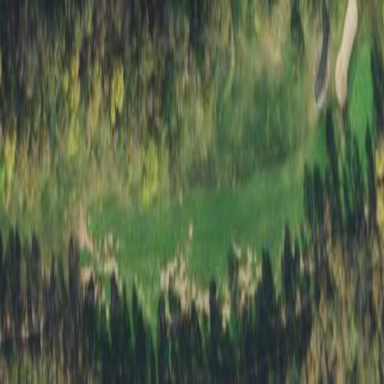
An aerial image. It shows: Rough area in golf course.